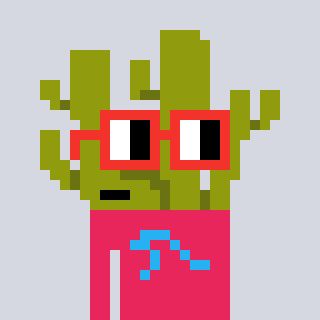
a pixel art character with square red glasses, a cactus-shaped head and a redpinkish-colored body on a cool background